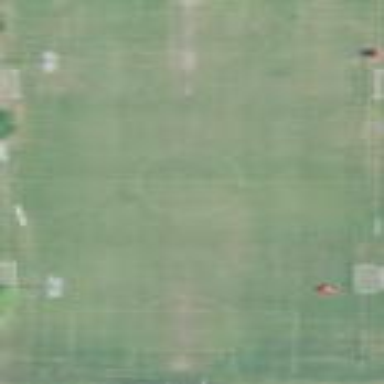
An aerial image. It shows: Soccer pitch for outdoor sports and leisure activities.